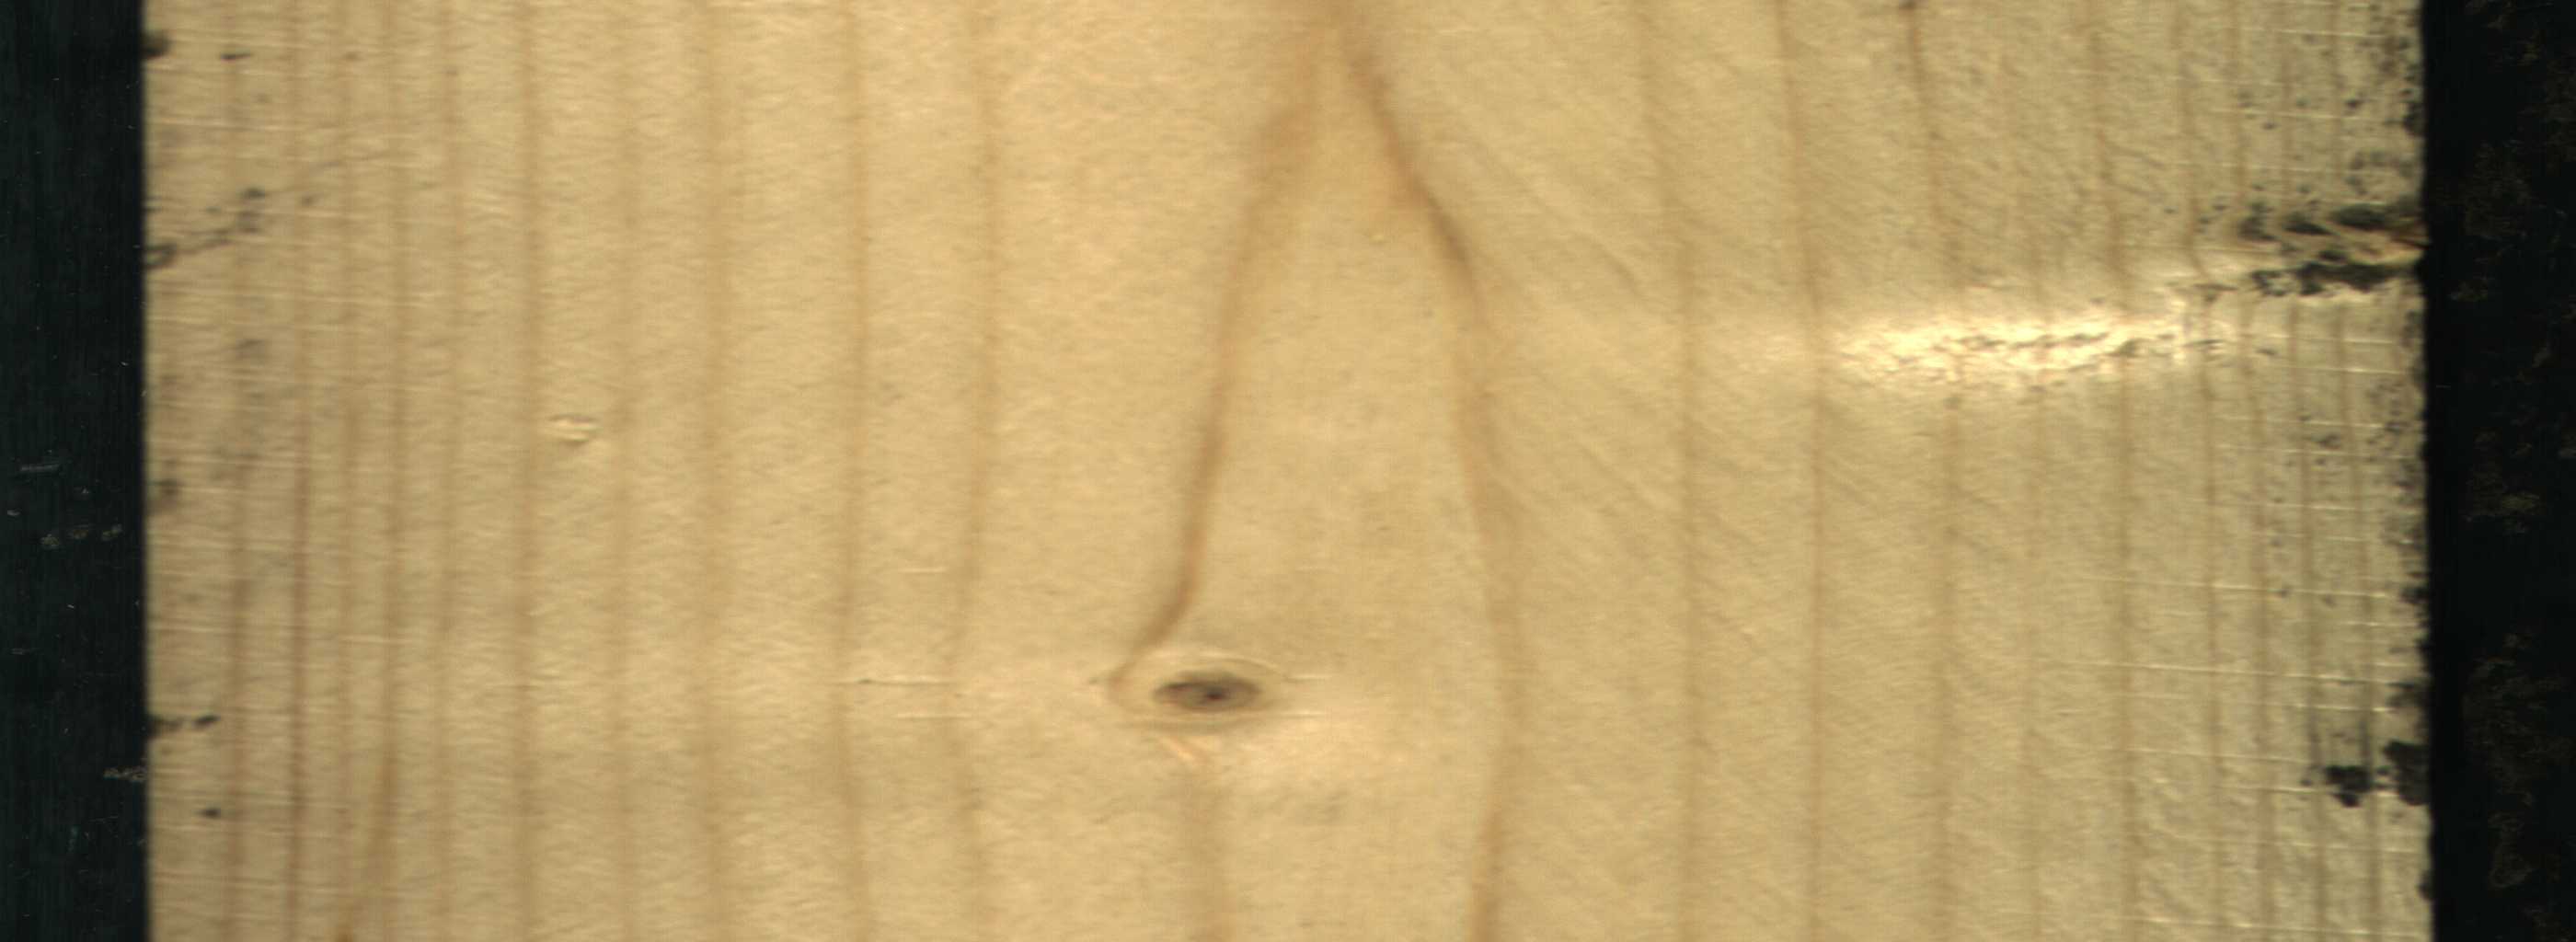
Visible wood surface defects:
Live_Knot